Field crop: maize
Growth stage: 2
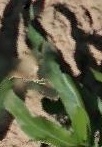
Species: maize